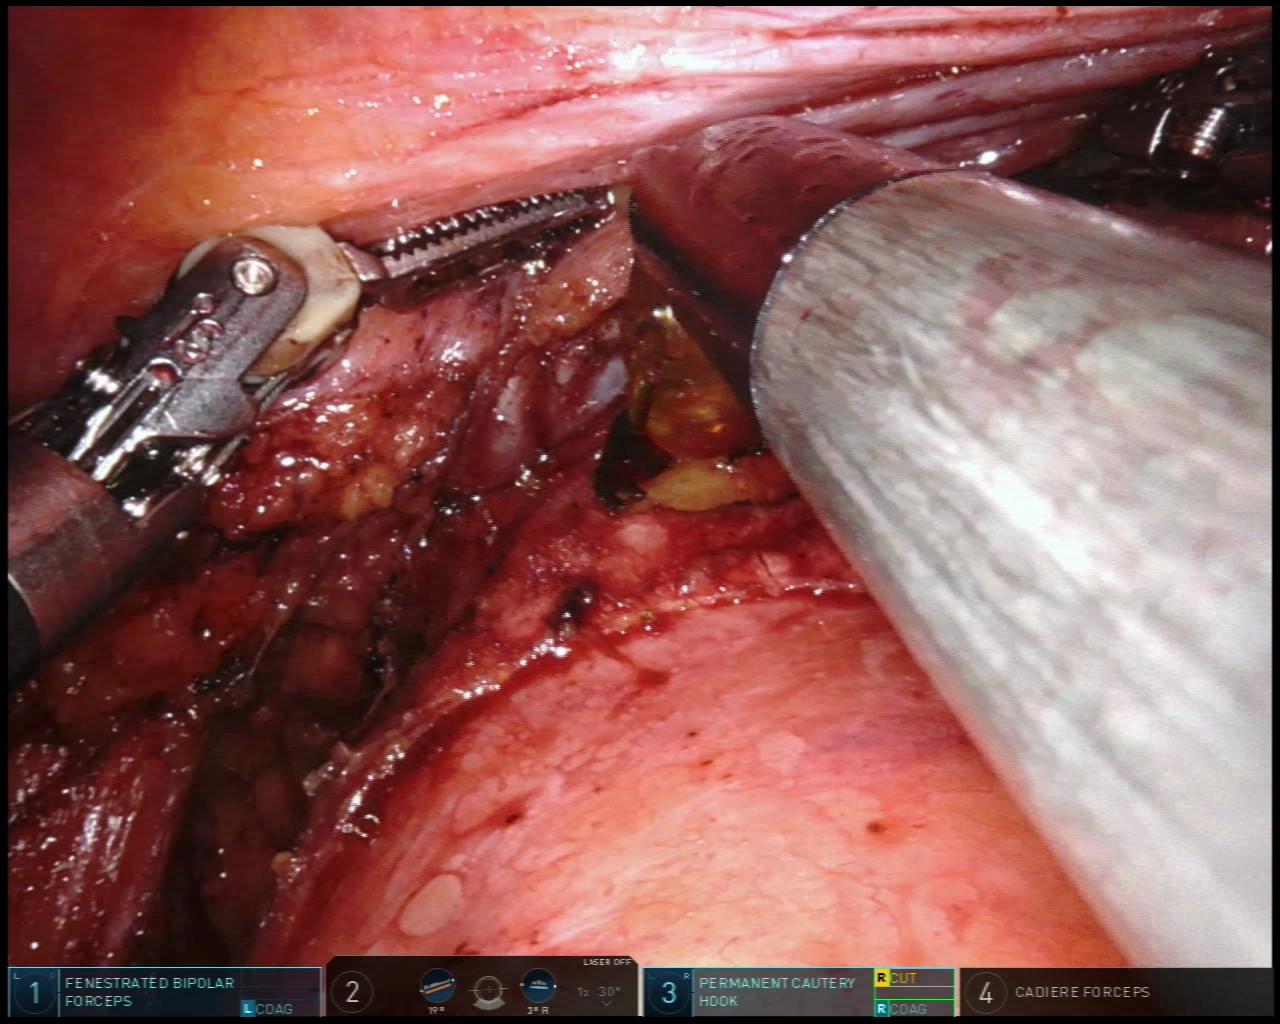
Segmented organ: vesicular_glands
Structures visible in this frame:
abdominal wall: no
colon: no
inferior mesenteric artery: no
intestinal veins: no
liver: no
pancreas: no
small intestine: no
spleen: no
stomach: no
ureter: no
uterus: no
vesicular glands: yes